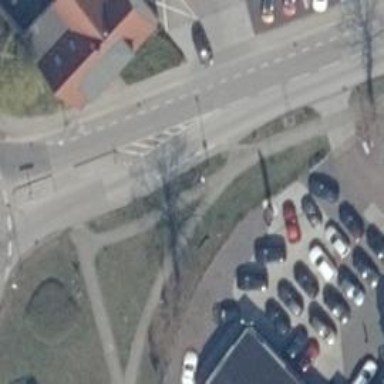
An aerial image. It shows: Footway.